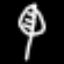
Label: leaf